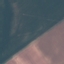
Label: AnnualCrop